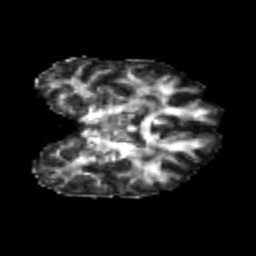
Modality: FA
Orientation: coronal
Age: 21
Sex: female
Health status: healthy
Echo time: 0.074 s